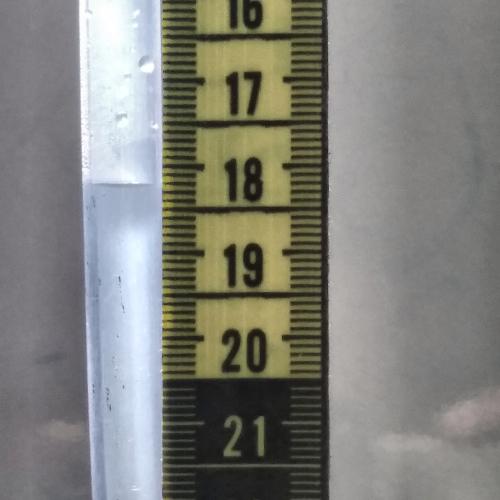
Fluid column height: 18.2 cm